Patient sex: M
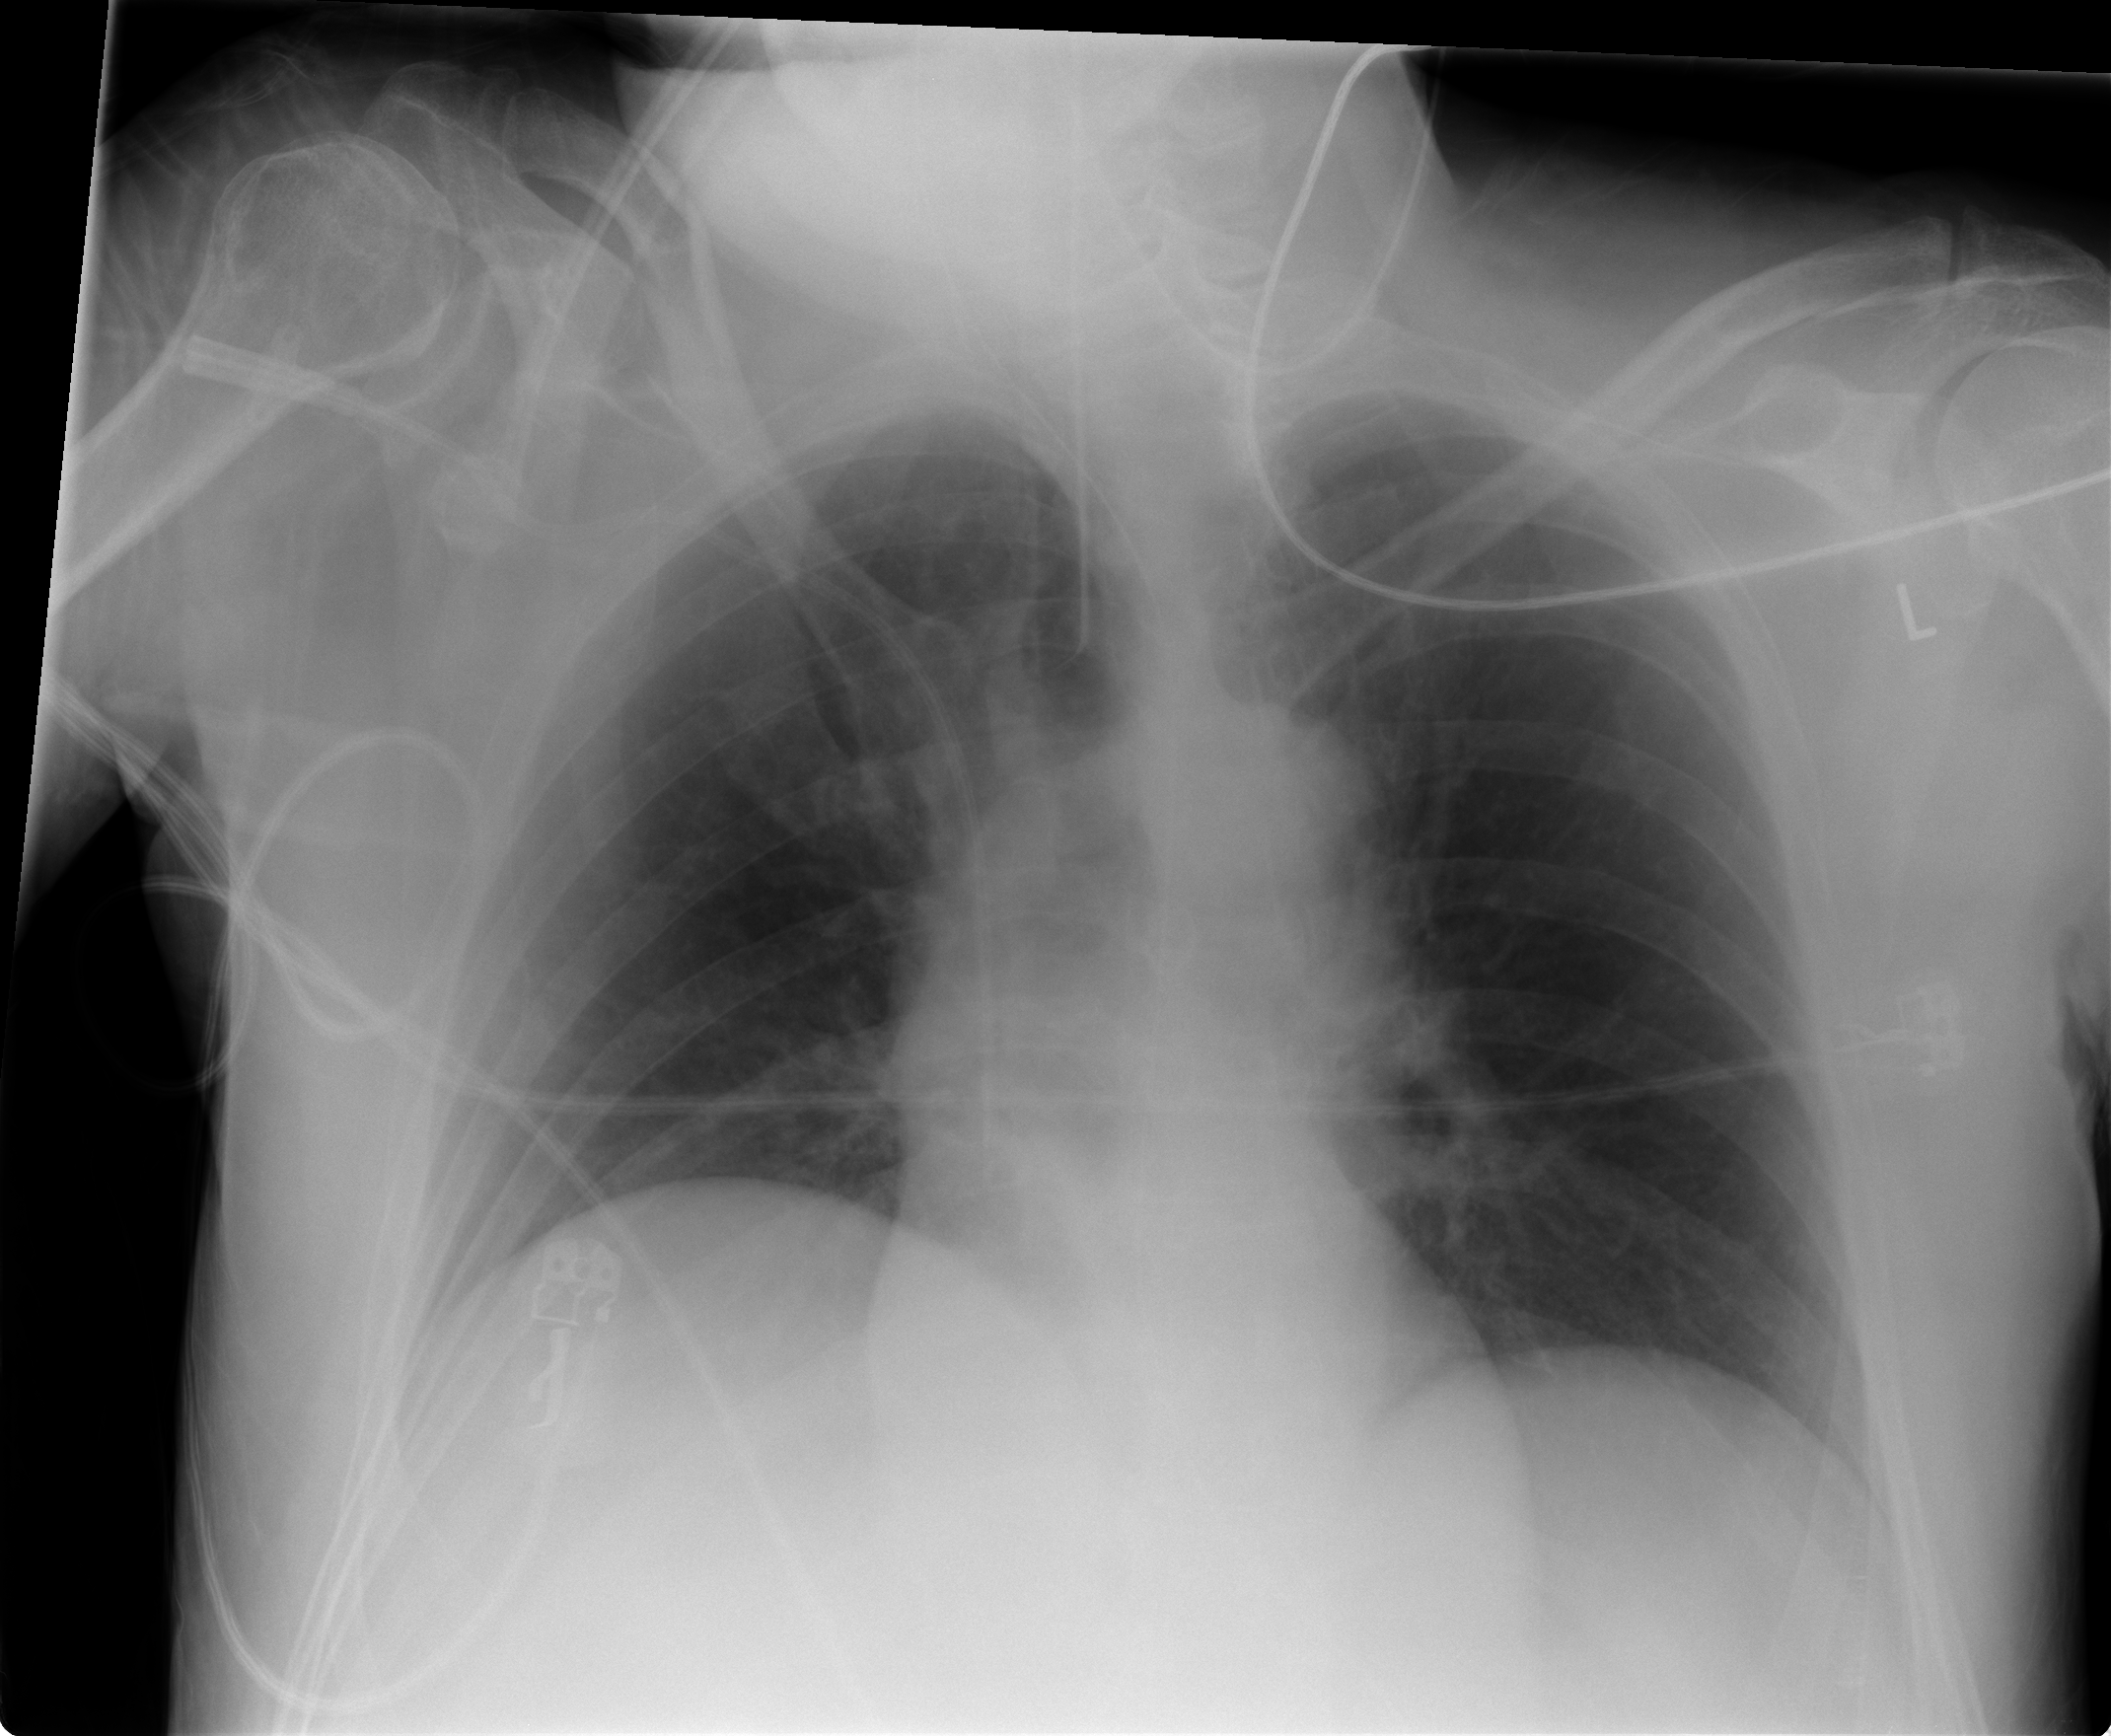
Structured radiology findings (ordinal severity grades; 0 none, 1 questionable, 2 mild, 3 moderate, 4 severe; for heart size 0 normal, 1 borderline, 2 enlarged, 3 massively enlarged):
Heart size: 0
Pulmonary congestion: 1
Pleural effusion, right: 0
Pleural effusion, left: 0
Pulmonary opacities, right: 0
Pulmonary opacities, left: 0
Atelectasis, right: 0
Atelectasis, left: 0